Interaction volume radius: 5 \u00c5
Interaction volume height: 30 \u00c5
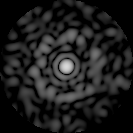
Disorder parameter: 0.7933